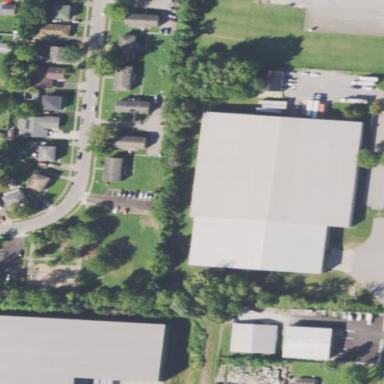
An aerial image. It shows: Warehouse building.